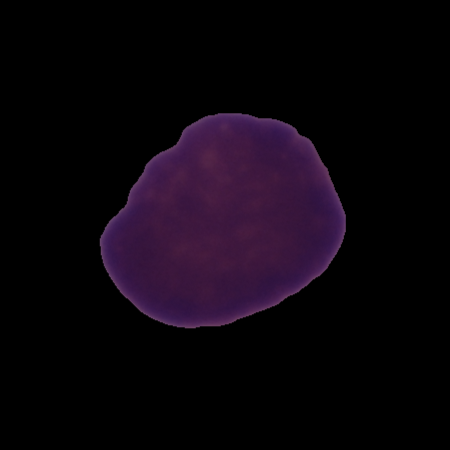
Label: healthy